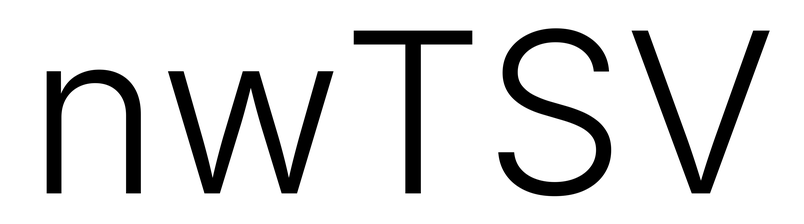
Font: Inter_Light